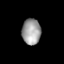
Tissue: lung
Cell type: Endothelial cells
Senescence score: 0.5831
Nuclear area (px): 473
Mean DAPI intensity: 159.015